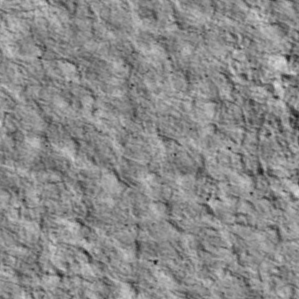
Label: non_frost